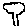
Label: tree